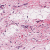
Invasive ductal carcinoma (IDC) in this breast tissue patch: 0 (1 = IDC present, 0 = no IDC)